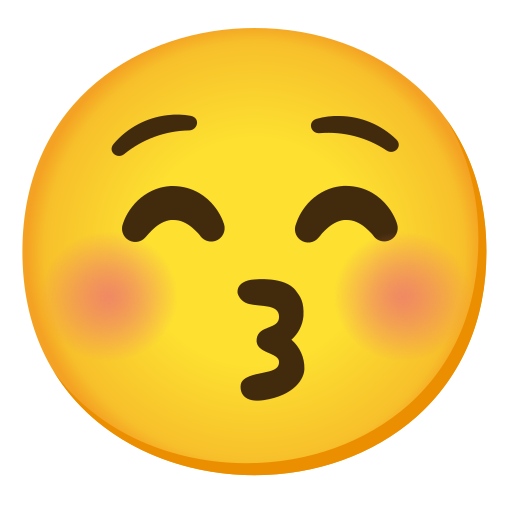
Emoji: 😚